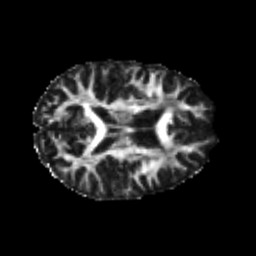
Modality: FA
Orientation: axial
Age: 22
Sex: female
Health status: healthy
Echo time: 0.074 s